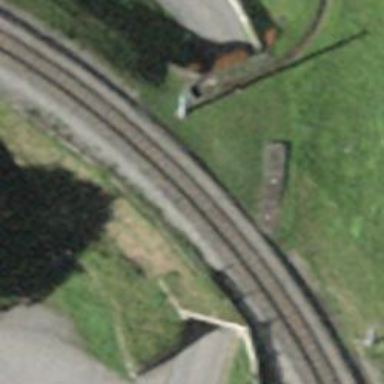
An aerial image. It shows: Service road with grade1 tracktype passing through tunnel.